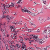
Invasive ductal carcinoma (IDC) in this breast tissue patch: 0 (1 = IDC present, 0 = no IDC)